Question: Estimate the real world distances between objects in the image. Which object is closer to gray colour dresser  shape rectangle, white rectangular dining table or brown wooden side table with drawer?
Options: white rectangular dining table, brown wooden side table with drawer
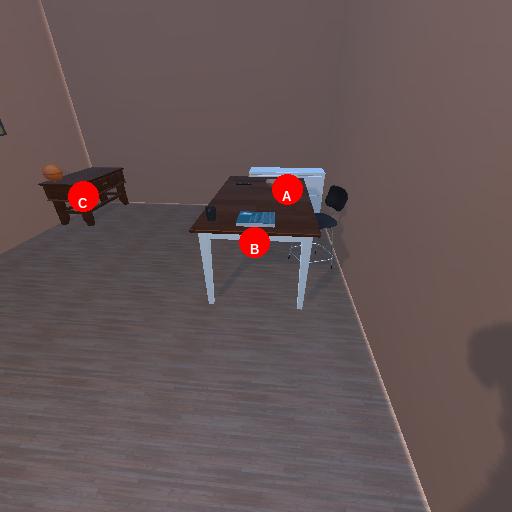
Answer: white rectangular dining table